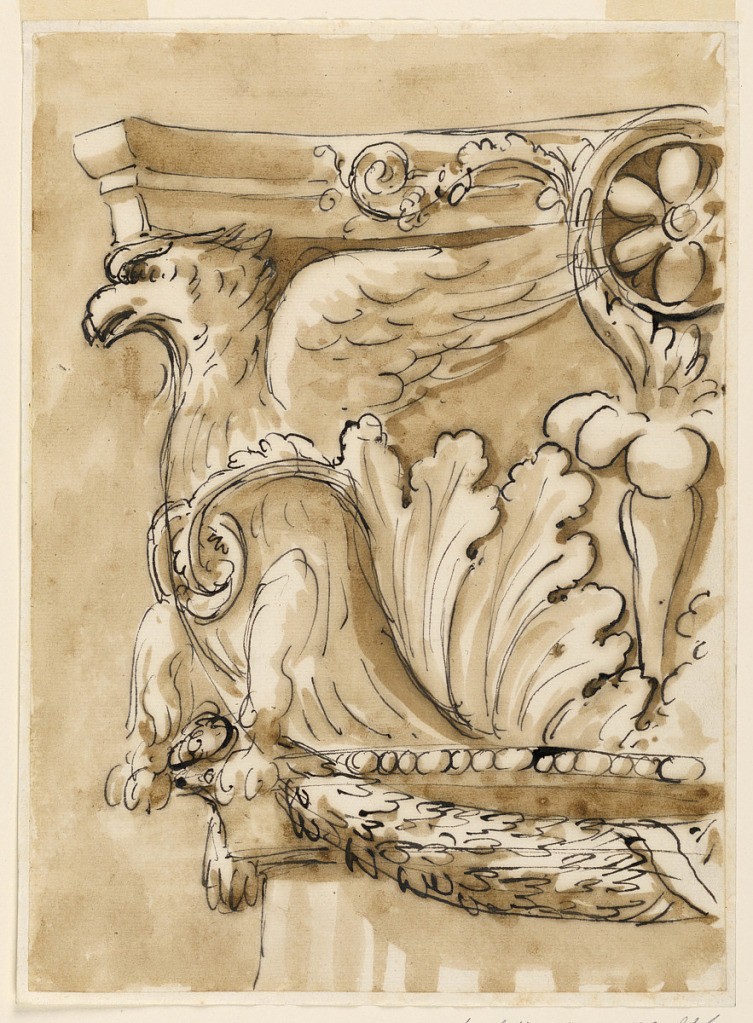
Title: Capital
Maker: Giuseppe Barberi, Italian, 1746–1809
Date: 1775–1790
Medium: Pen and brown ink, brush and brown wash on off-white laid paper, lined
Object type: Drawing
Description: The left half: the projecting abacus is supported by the head and the wings of an eagle. The center motif are two leaves with a blossom stem between them, and a rosette above. In front of the cornices below hangs a festoon. Usual background.